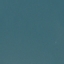
Label: SeaLake